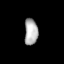
Tissue: lung
Cell type: Myeloid cells
Senescence score: 0.5879
Nuclear area (px): 346
Mean DAPI intensity: 175.303